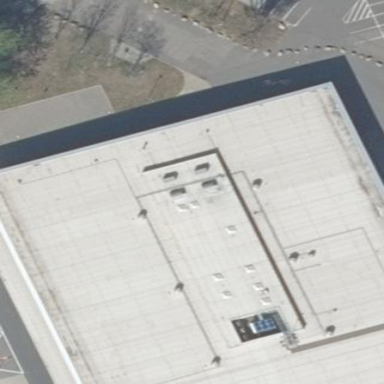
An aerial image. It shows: Airport terminal building with flat roof.